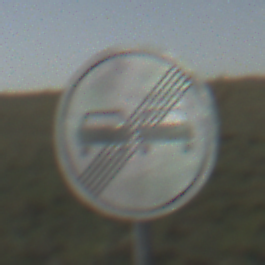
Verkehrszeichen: EndeUeberholverbot
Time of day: Night
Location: Outdoor (Nature)
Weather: Clear
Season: NotSpecified
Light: Natural